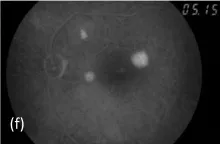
Left. Eye. Late-phase. Fluorescein angiograms.
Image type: ophthalmic_imaging (ophthalmic_angiography)